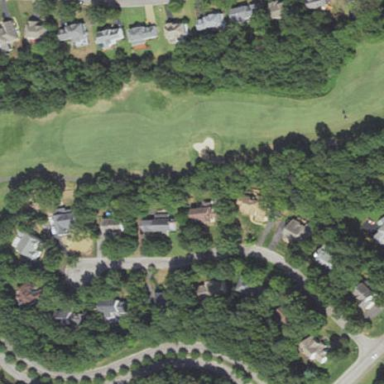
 part of golf course for the sport of golf."